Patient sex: M
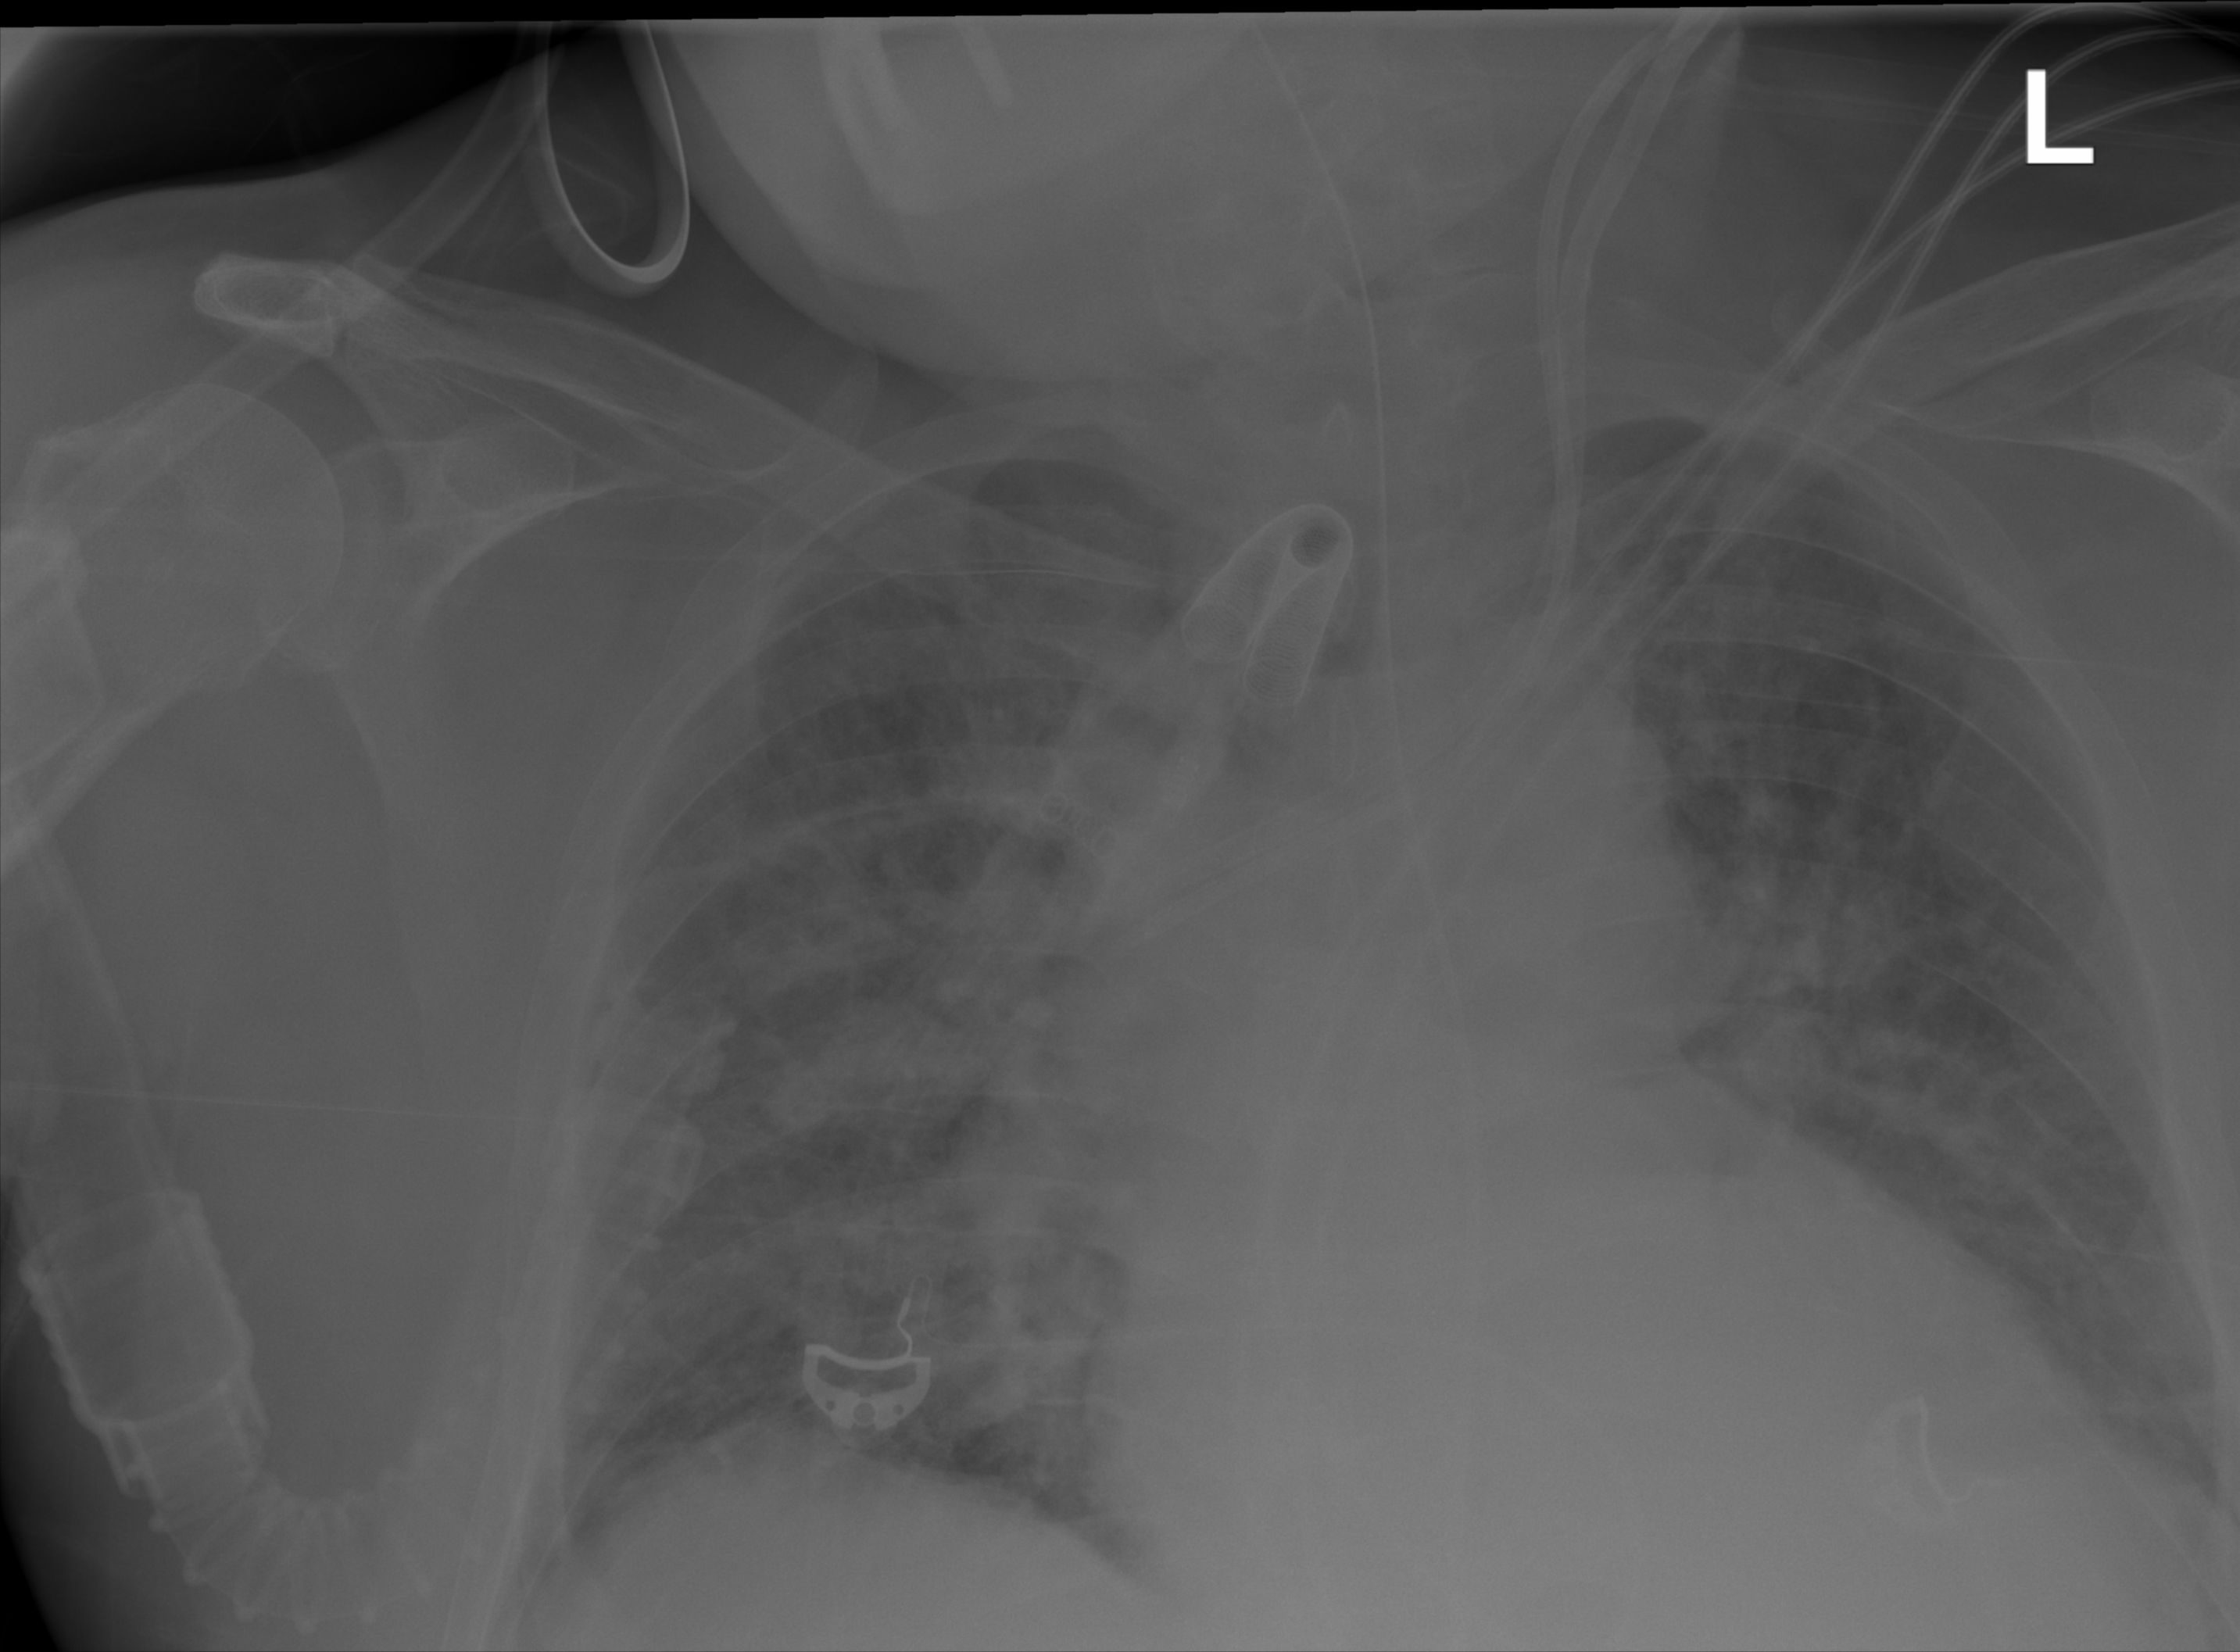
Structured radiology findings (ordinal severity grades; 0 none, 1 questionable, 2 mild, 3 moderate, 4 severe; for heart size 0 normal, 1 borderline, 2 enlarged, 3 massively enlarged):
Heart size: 1
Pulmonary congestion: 3
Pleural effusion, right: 0
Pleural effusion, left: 0
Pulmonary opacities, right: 3
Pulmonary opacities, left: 2
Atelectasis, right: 2
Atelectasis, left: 2